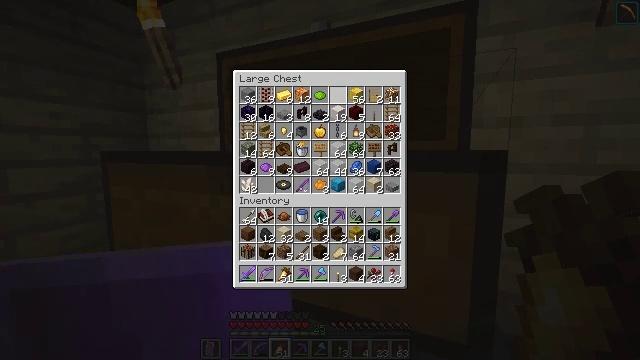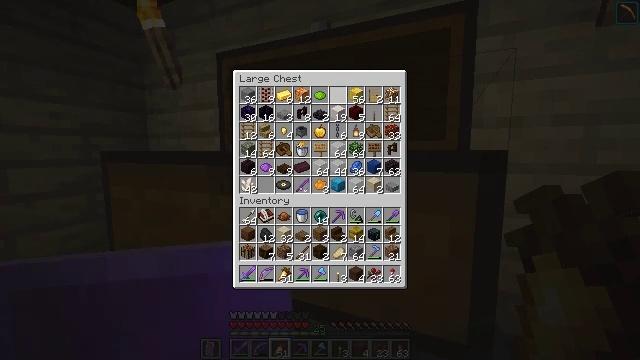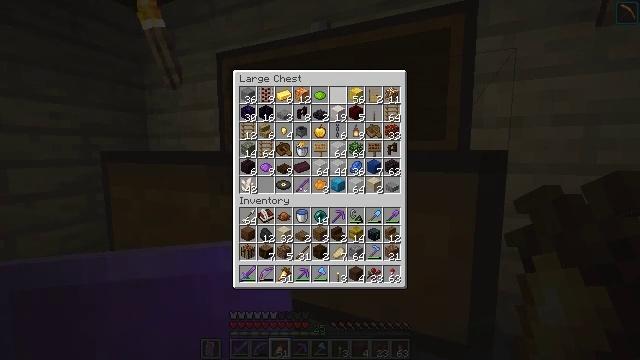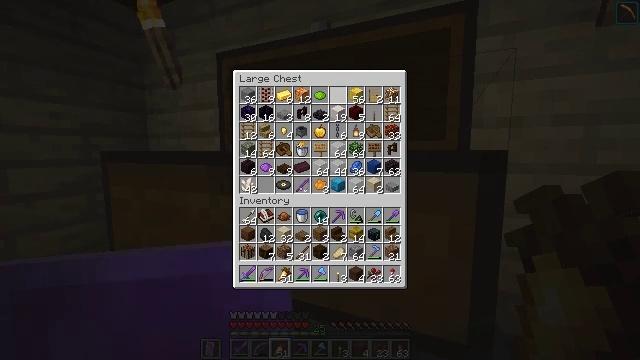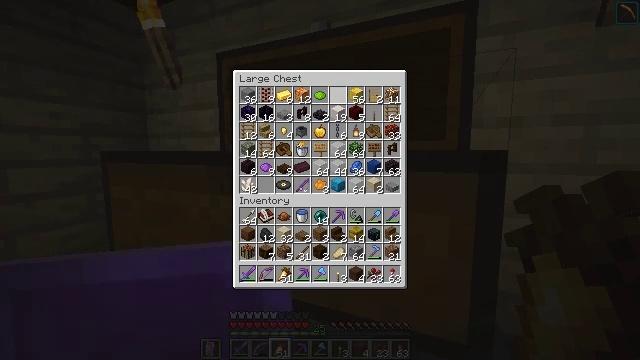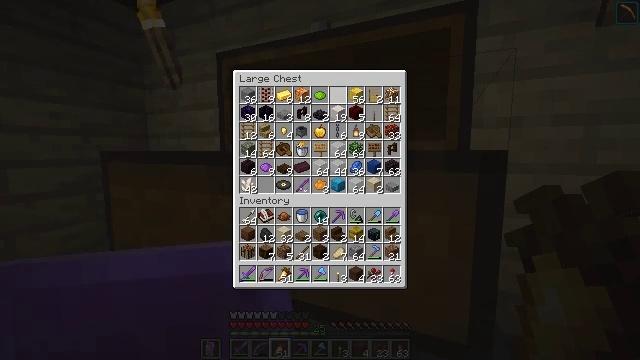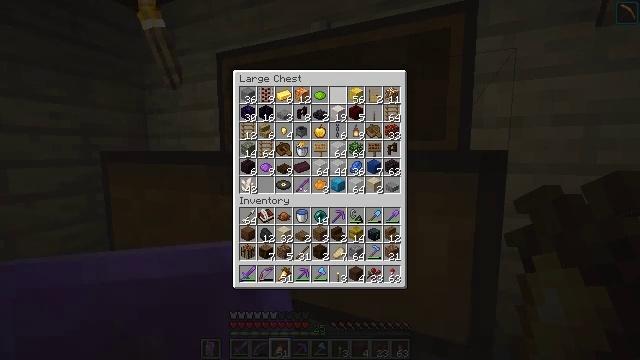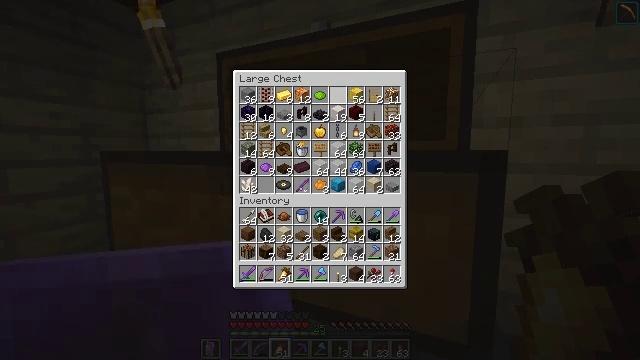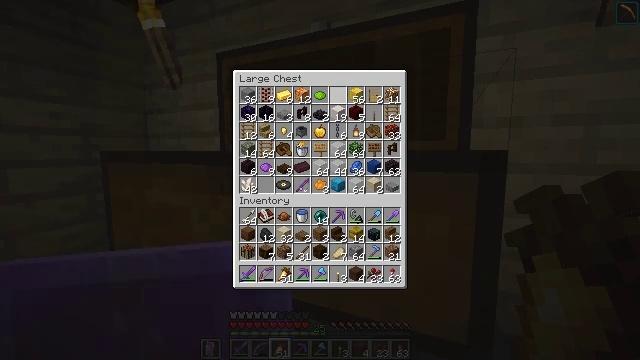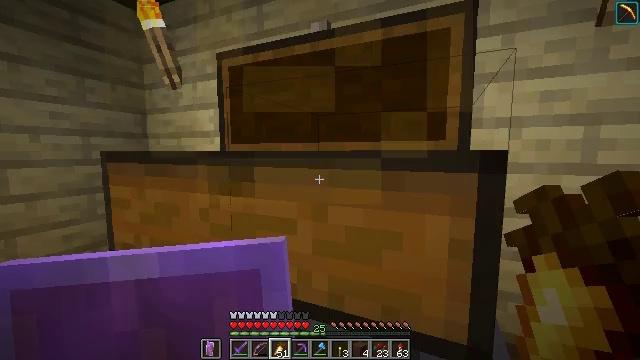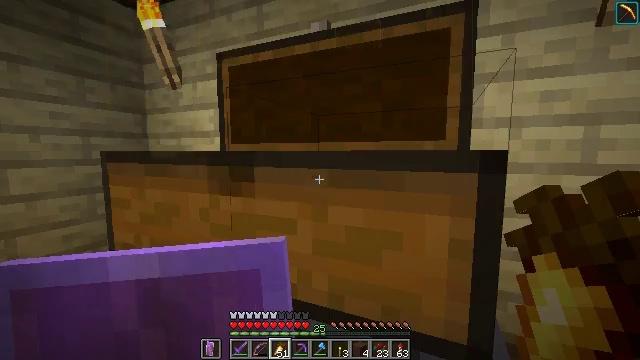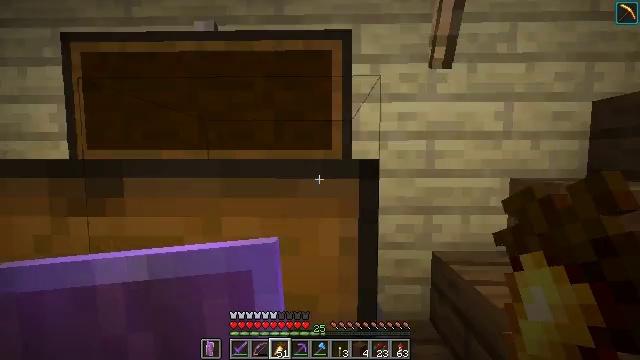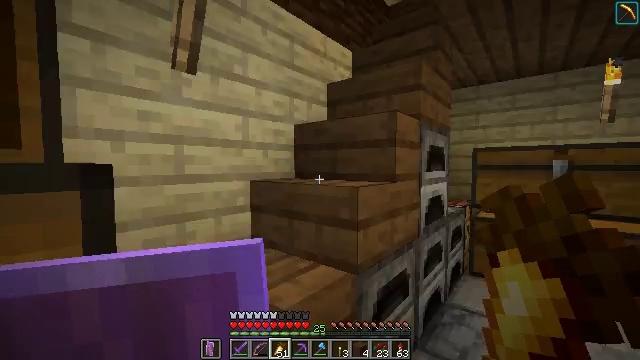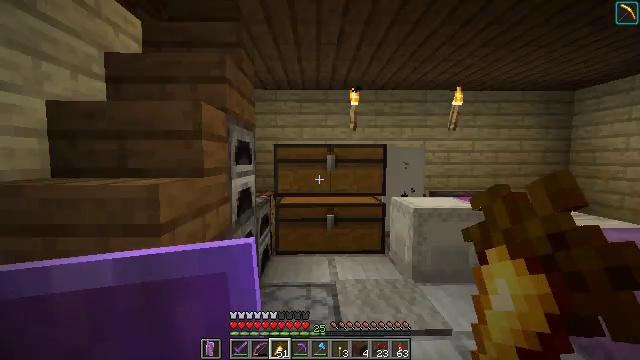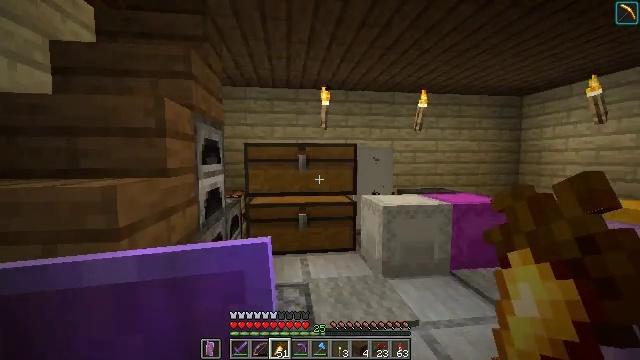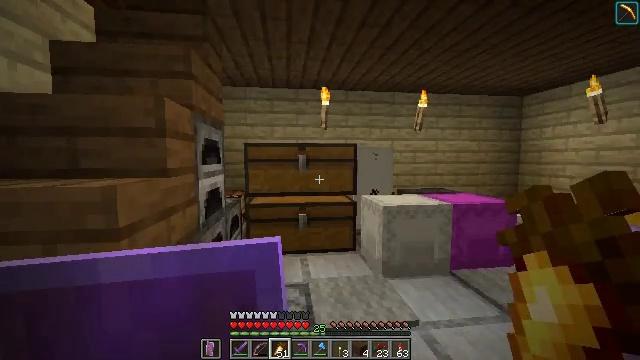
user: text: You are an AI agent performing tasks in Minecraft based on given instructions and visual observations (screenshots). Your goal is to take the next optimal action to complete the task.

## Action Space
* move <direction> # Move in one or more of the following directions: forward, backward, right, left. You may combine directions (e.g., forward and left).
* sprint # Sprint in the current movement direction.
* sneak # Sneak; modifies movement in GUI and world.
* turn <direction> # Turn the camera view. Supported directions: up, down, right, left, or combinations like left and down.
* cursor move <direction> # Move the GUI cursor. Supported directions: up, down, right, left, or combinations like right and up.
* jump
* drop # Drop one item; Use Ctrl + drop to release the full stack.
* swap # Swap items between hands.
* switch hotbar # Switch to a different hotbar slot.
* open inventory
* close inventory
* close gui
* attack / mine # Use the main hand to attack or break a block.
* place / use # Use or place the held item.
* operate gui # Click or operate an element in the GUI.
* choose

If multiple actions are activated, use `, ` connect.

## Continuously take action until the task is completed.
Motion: motion action
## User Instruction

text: Prepare to craft brown concrete powder.
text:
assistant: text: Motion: no_op
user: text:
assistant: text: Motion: no_op
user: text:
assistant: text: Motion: no_op
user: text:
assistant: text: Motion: no_op
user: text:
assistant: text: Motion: no_op
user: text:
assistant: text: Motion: no_op
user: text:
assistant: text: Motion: no_op
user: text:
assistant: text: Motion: no_op
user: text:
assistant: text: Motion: no_op
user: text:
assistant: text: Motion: close gui
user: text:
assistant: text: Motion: turn right and up
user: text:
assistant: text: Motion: turn right and up
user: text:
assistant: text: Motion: turn right and down
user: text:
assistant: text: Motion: turn right
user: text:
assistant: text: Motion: no_op
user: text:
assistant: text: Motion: move forward
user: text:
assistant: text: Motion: move forward
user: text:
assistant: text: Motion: move forward
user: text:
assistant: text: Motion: move forward
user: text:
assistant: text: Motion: move forward
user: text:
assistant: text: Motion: move forward, turn left
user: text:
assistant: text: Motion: move forward, turn left
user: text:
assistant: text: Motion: move forward, turn left and down
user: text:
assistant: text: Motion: move forward, turn left and down
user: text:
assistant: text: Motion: move forward, turn left and down
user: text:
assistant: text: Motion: move forward, turn left and down
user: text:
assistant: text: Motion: move forward, turn left and down
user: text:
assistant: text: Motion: move forward, turn left and down
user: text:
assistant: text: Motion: move forward, turn left and down
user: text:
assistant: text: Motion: move forward